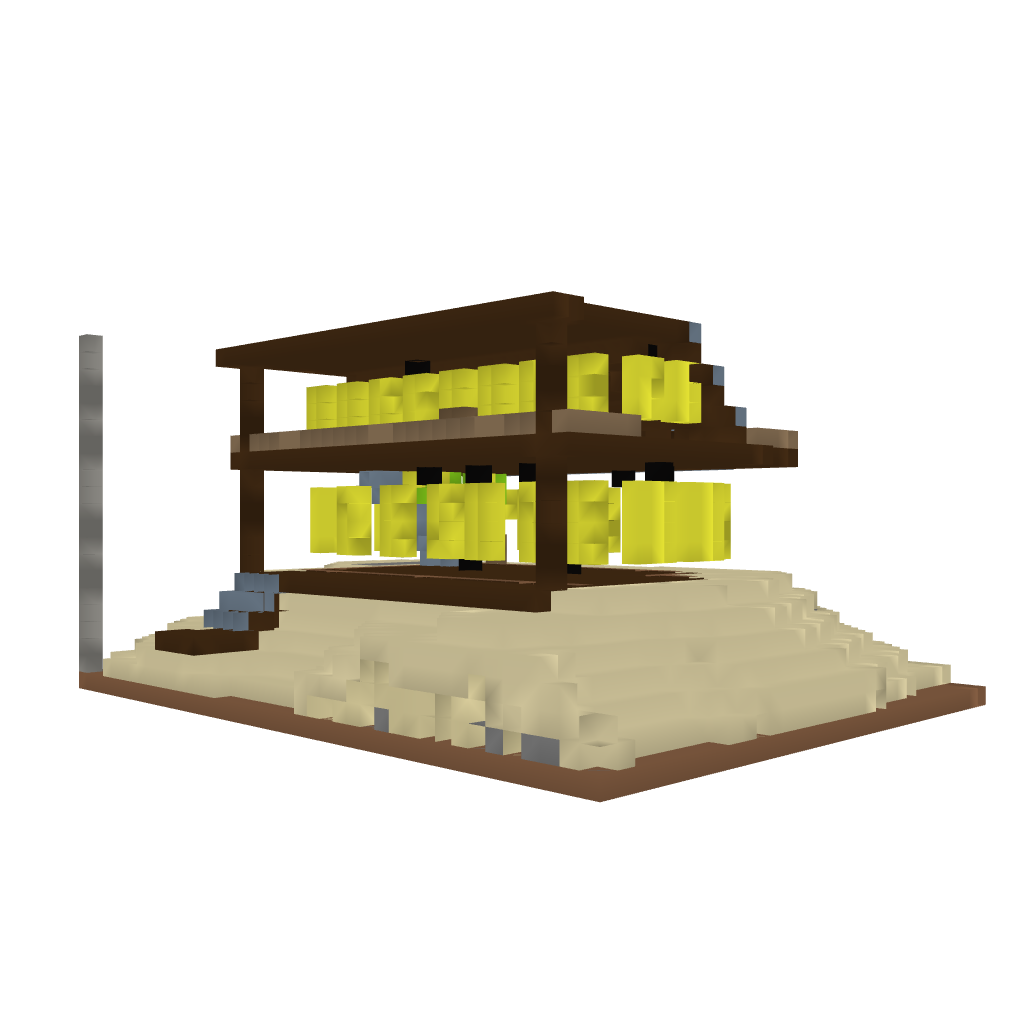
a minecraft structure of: lake house